Field crop: maize
Growth stage: 2
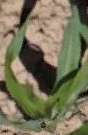
Species: maize